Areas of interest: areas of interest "Dali Bai Autonomous Prefecture Museum"
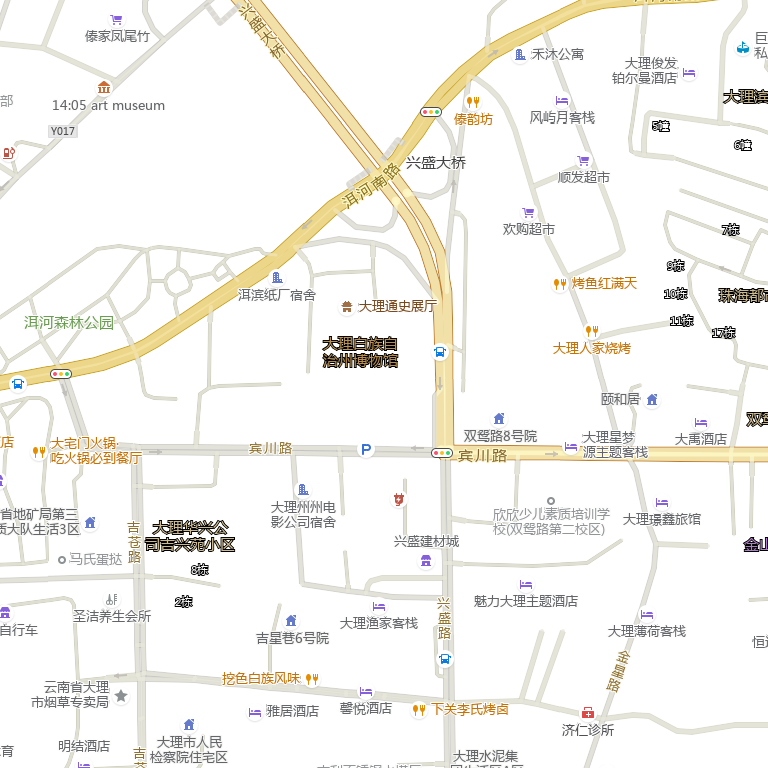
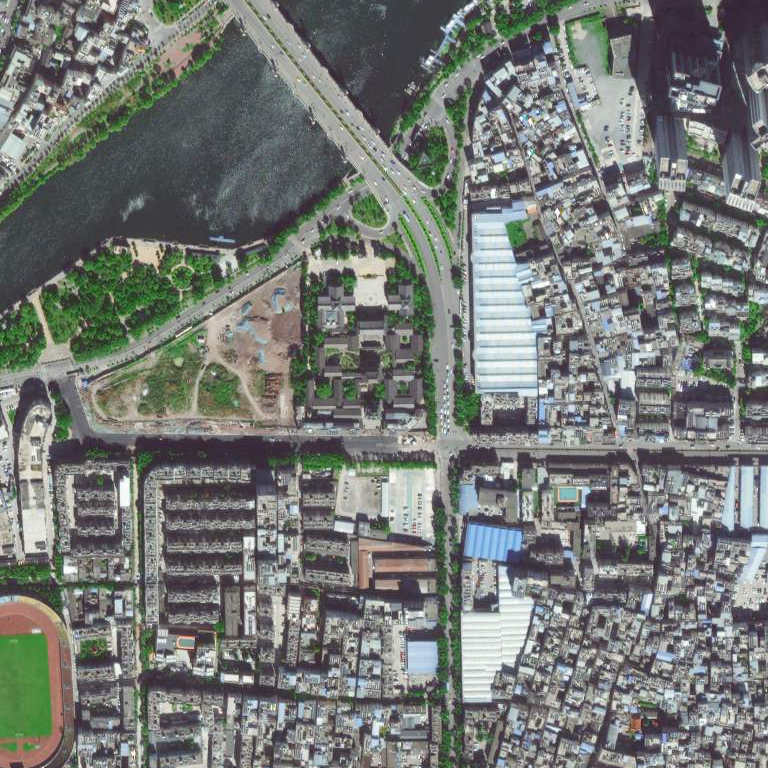